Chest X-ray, AP view. Patient: 54 years old, sex M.
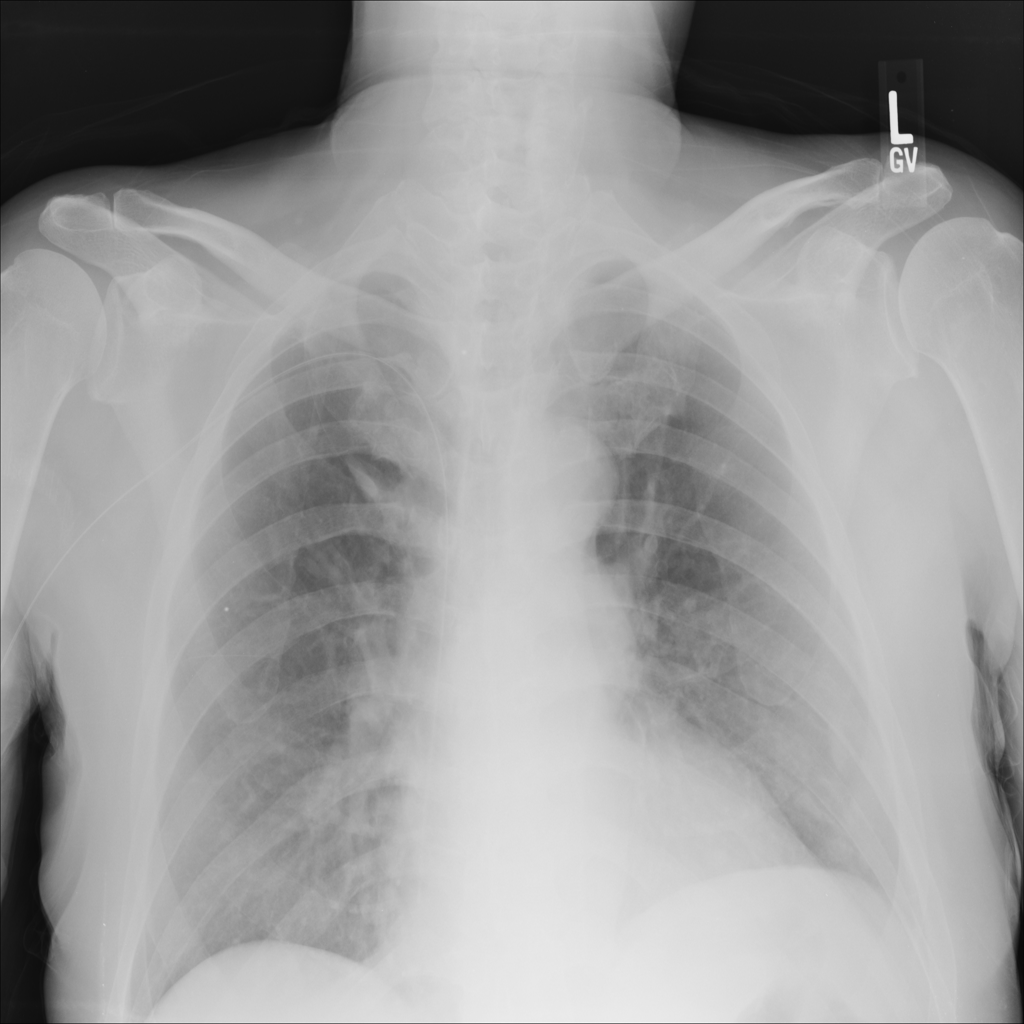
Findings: No Finding